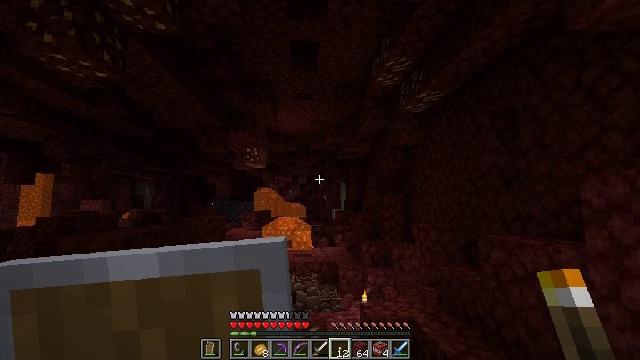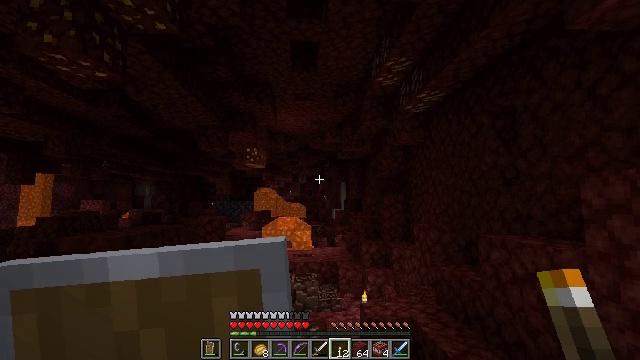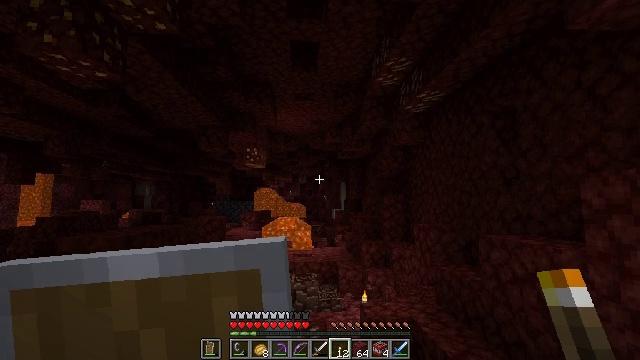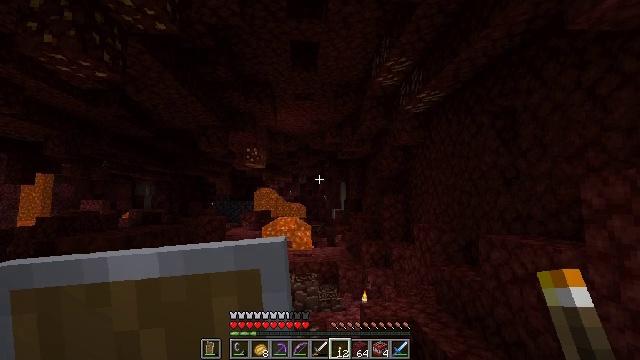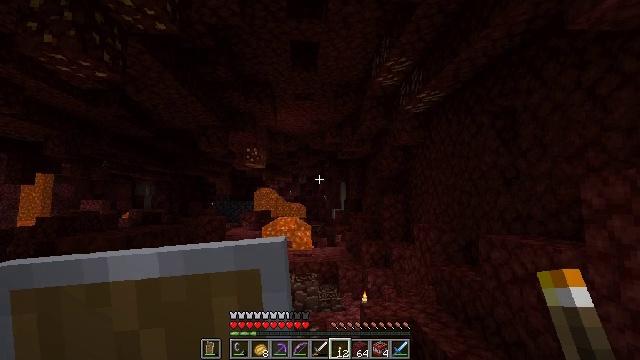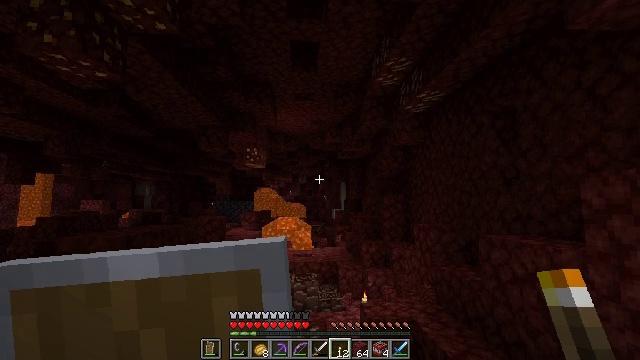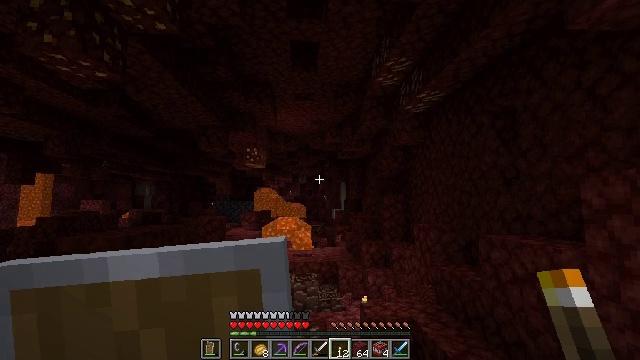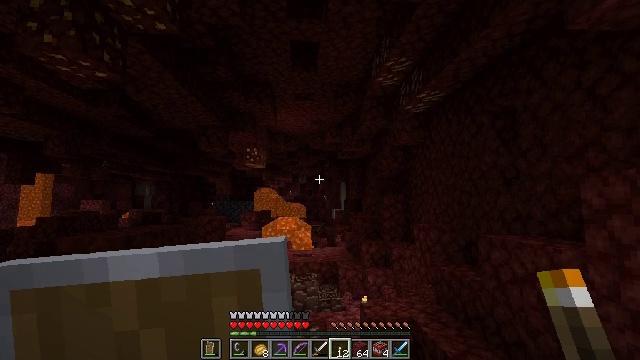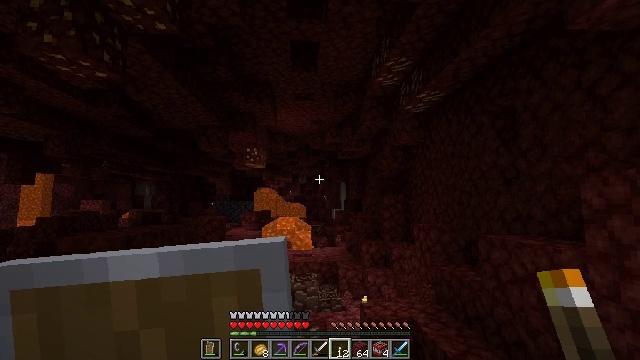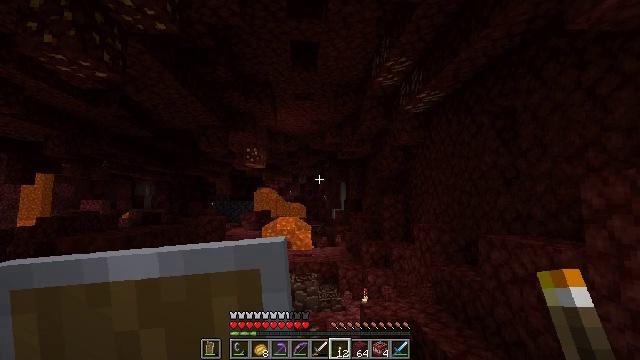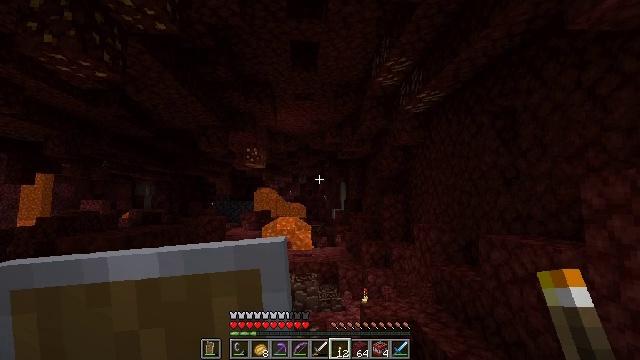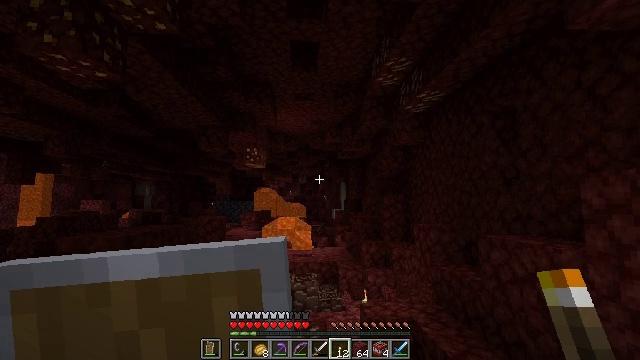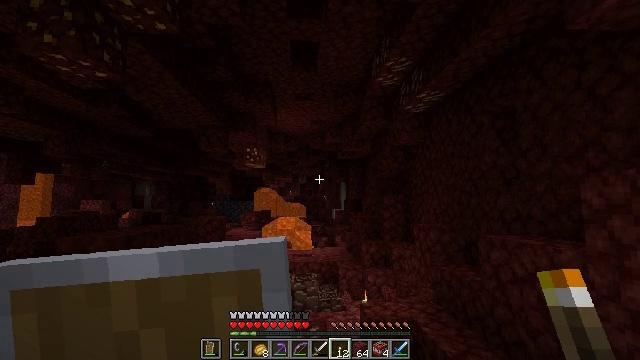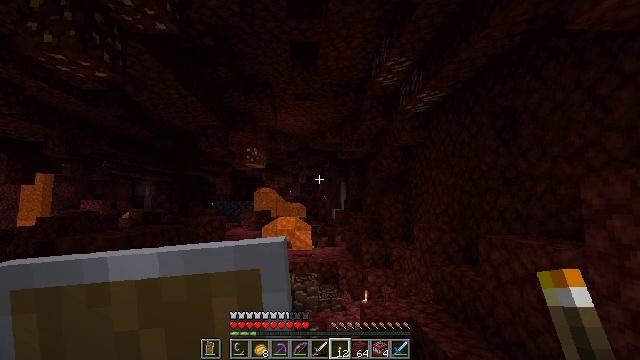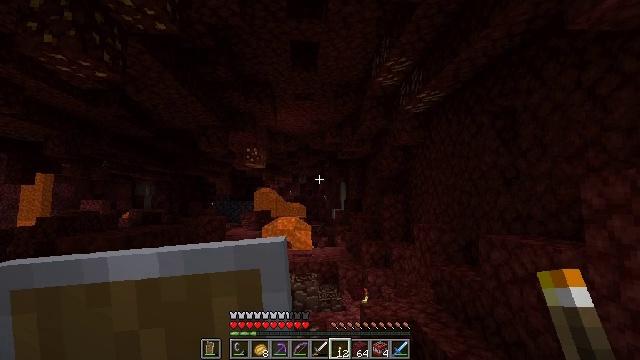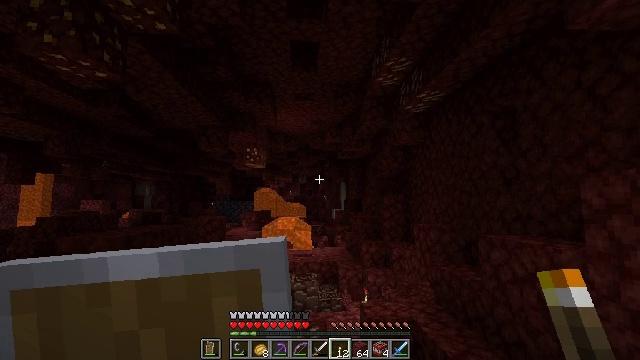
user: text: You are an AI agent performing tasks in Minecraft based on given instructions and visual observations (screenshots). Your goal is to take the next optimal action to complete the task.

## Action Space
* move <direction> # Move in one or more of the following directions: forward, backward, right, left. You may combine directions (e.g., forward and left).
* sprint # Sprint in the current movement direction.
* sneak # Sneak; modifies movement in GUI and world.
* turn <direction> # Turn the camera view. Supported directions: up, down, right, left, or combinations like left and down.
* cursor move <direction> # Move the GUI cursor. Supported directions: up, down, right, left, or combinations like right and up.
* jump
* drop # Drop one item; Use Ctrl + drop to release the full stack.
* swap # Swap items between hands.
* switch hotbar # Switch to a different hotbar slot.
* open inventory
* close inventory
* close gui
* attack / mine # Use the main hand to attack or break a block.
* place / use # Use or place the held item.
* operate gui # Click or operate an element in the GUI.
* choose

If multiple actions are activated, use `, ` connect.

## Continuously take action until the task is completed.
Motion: motion action
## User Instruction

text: Collect ancient debris for Netherite crafting.
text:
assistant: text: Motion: no_op
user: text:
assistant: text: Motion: no_op
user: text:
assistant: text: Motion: no_op
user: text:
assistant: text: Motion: no_op
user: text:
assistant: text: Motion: no_op
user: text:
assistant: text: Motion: no_op
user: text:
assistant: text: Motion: no_op
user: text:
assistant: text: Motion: no_op
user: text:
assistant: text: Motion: no_op
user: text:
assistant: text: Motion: no_op
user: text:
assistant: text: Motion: no_op
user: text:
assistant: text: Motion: no_op
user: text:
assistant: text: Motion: no_op
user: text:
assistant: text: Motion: no_op
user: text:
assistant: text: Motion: no_op
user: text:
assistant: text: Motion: no_op
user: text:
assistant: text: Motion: no_op
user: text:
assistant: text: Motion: no_op
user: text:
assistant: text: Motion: no_op
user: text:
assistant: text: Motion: no_op
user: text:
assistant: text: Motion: no_op
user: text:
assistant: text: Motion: no_op
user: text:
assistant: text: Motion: no_op
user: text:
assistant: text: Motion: no_op
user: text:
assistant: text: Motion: no_op
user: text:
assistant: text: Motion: no_op
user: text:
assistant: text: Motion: no_op
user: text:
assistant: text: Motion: no_op
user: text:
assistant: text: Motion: no_op
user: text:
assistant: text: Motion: no_op